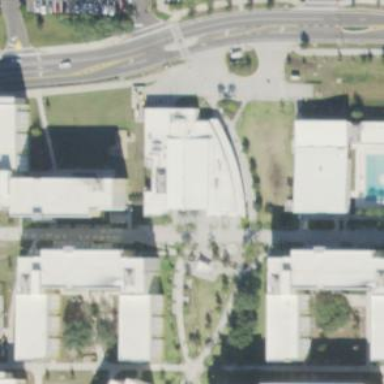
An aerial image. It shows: Building that houses food court.